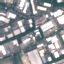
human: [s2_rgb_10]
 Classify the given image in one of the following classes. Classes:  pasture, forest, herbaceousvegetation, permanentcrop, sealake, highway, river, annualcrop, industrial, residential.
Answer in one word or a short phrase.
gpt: Industrial